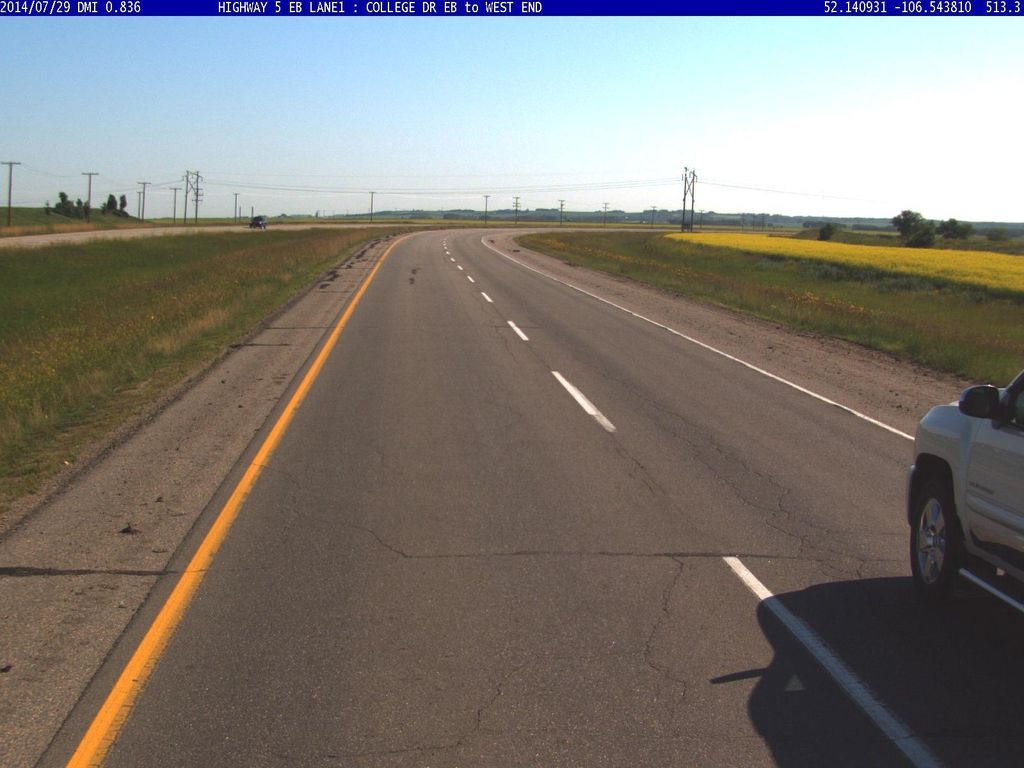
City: saskatoon